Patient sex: M
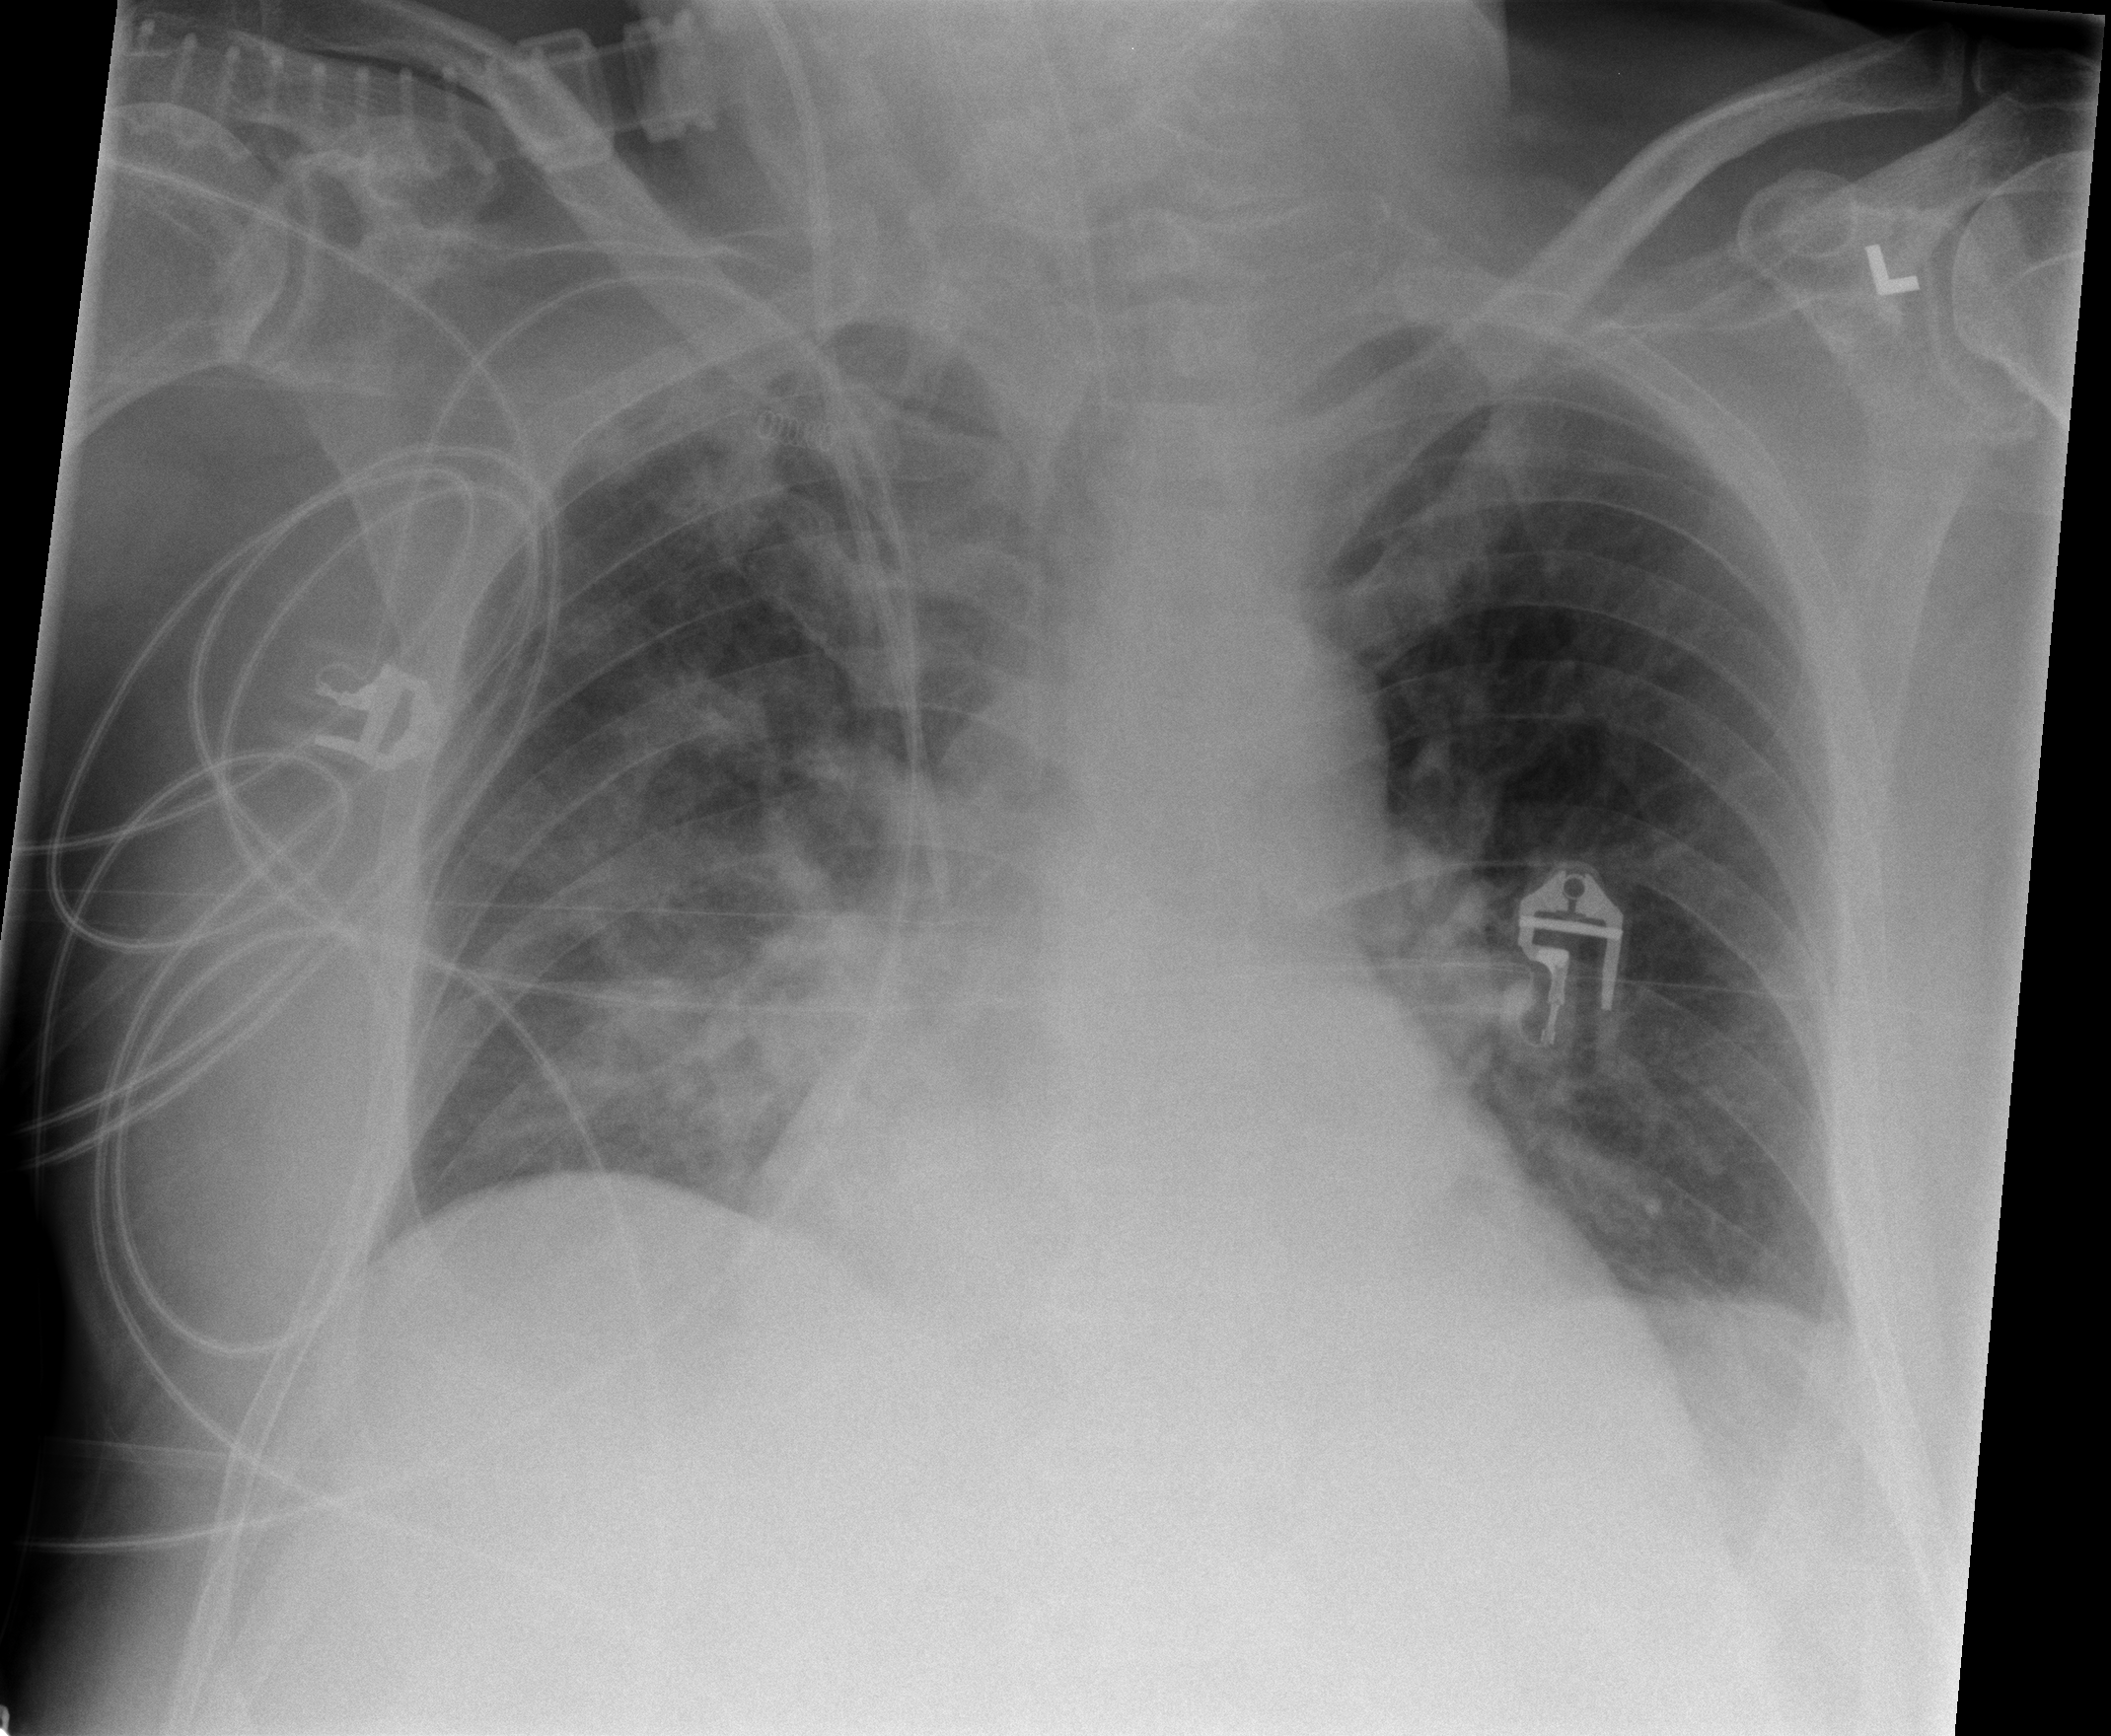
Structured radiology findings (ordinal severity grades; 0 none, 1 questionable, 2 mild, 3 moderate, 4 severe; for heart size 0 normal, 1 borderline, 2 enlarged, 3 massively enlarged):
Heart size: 2
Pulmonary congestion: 0
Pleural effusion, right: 0
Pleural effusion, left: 0
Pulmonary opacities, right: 3
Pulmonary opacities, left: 0
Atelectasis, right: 2
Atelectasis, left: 0